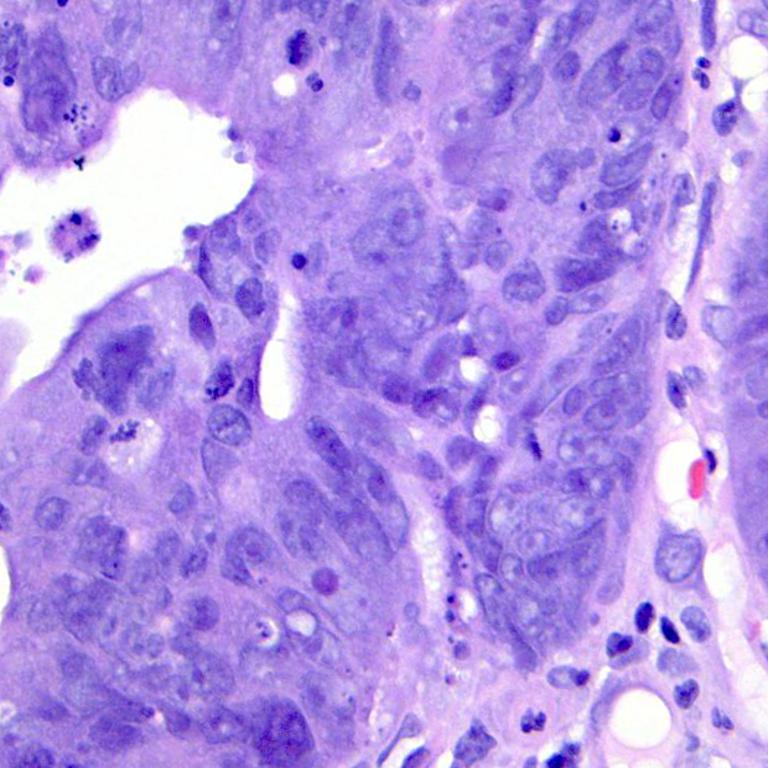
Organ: colon
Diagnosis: adenocarcinomas